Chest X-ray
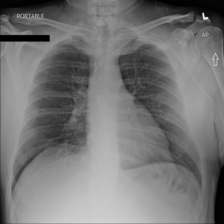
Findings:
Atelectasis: negative
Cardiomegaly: negative
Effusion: negative
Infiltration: negative
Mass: negative
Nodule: negative
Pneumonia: negative
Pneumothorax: negative
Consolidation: negative
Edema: negative
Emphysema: negative
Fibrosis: negative
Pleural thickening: negative
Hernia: negative